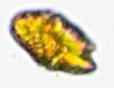
Label: Akashiwo